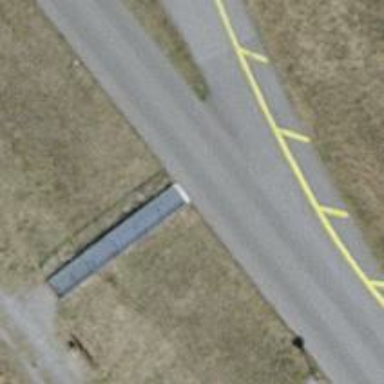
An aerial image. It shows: Metal steps along the road.